Field crop: maize
Growth stage: 1
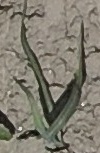
Species: sorghum